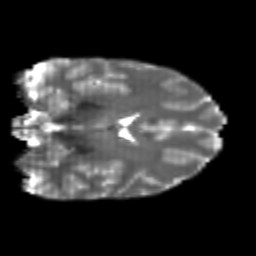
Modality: T2w
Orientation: coronal
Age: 22
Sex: female
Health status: healthy
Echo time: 0.074 s